Interaction volume radius: 5 \u00c5
Interaction volume height: 40 \u00c5
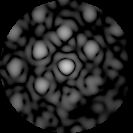
Disorder parameter: 0.4923